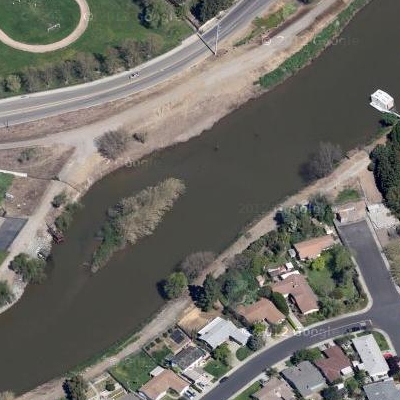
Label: RiverLake